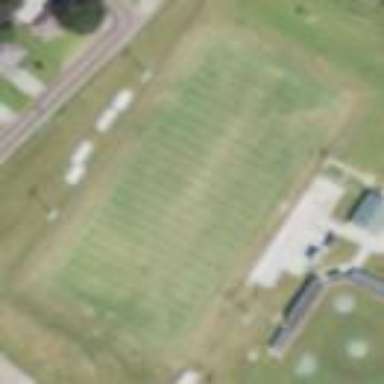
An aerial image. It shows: American football pitch.